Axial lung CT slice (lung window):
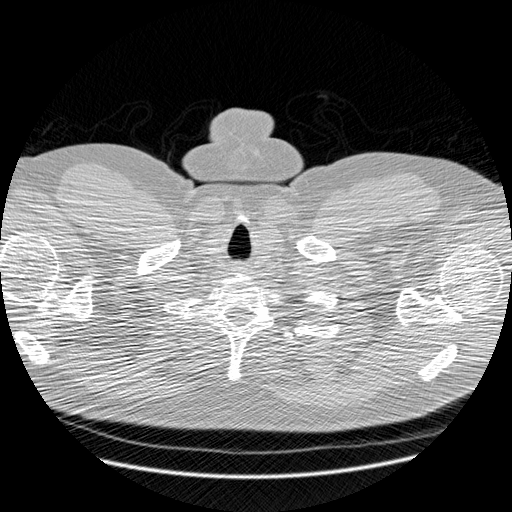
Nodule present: no